Question: This is a asp.net mvc project using Razor ViewEngine (.cshtml files)
Why is the WebFormViewEngine then loaded into memory?

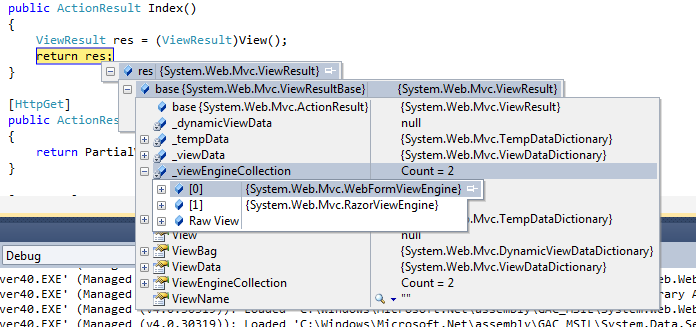
Answer: ASP.NET MVC 3 uses Razor and WebForms view engines by default. For instance imagine you ported old MVC 1 project with WebForms views to MVC 3. If you dont use WebForms then you can safely remove it in Global.asax:
'''
public class Global : HttpApplication
{
public void Application_Start()
{
ViewEngines.Engines.Clear();
ViewEngines.Engines.Add(new RazorViewEngine());
}
}
'''